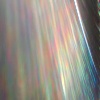
Label: sunburn